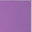
Piece: xx